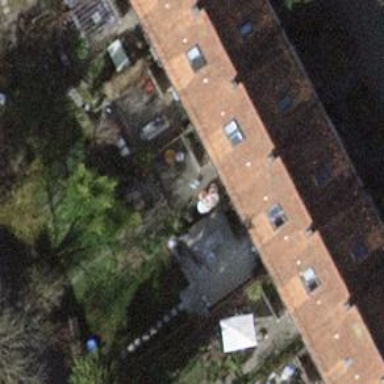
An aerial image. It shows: Beige house with gabled roof made of roof tiles in orangered color. The roof is oriented across the building.